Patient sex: M
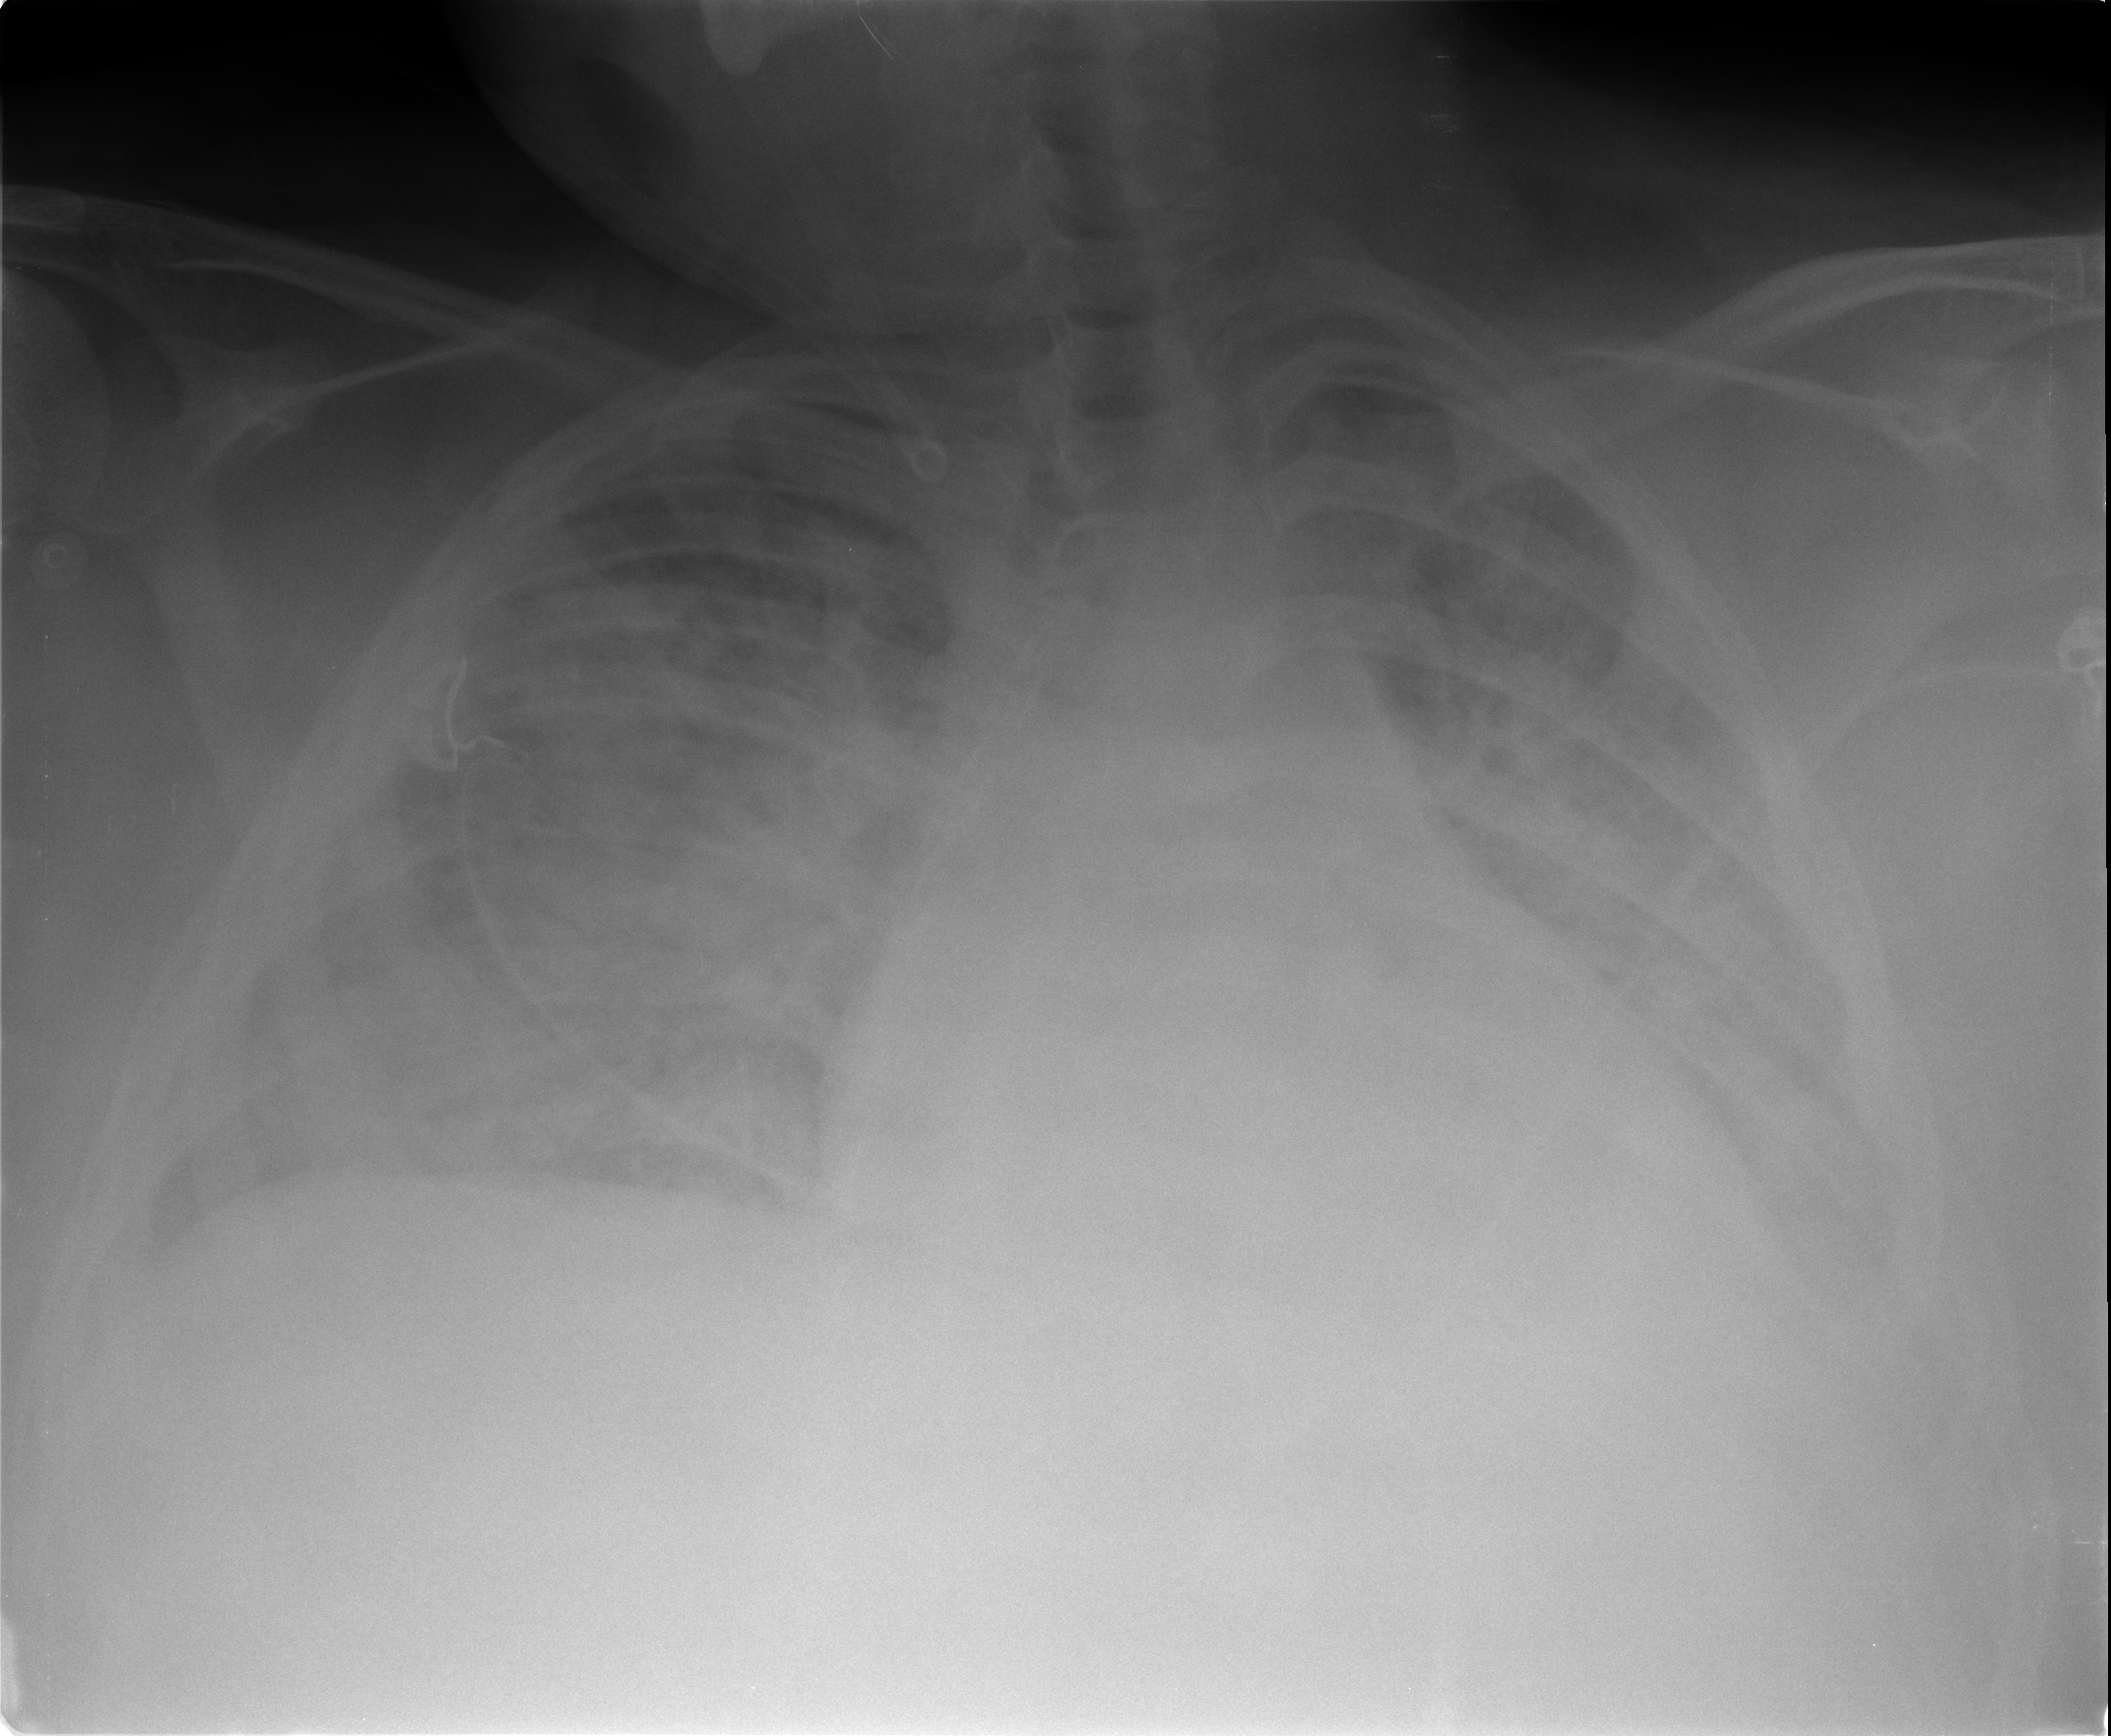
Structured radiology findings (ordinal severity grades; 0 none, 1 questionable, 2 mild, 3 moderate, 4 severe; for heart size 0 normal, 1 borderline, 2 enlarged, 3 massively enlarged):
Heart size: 2
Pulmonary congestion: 2
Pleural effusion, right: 1
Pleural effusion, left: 2
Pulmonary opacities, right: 3
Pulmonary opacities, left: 3
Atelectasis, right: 3
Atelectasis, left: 3